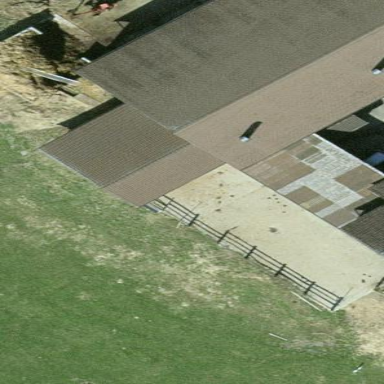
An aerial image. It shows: Stable.